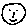
Label: smiley face